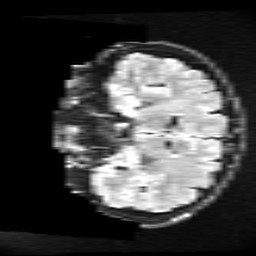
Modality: FLAIR
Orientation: coronal
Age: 22
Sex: male
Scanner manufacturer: ge
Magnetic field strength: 3 T
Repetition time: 11 s
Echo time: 0.1497 s